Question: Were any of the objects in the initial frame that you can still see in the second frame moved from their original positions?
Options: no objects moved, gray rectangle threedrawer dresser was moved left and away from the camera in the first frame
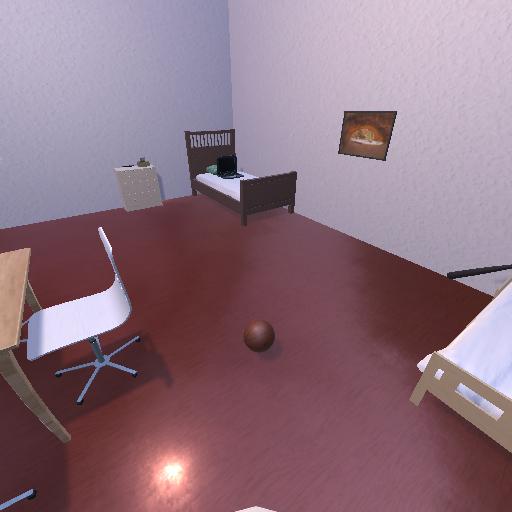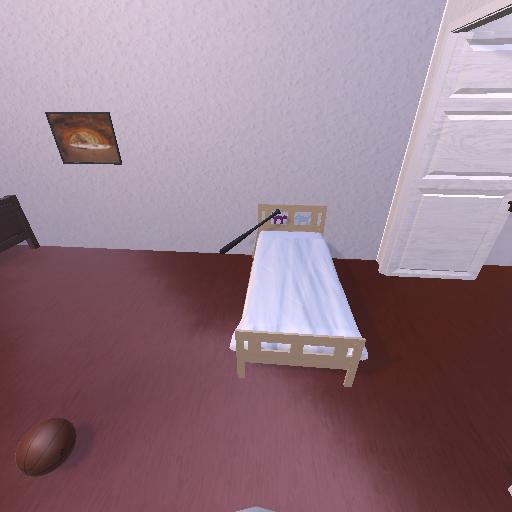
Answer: no objects moved